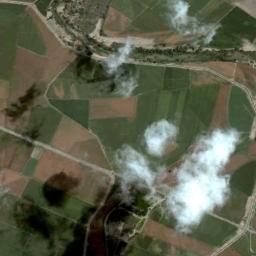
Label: cloud